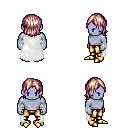
a pixel art fantasy rpg character, male body template, dark elf, purple skin, white cape, gold greaves, white blonde long bangs hairstyle, white cloth bandages, gold boots, four views (front, back, left, right), 2x2 character sprite sheet, small pixel art, hard edges, no anti-aliasing